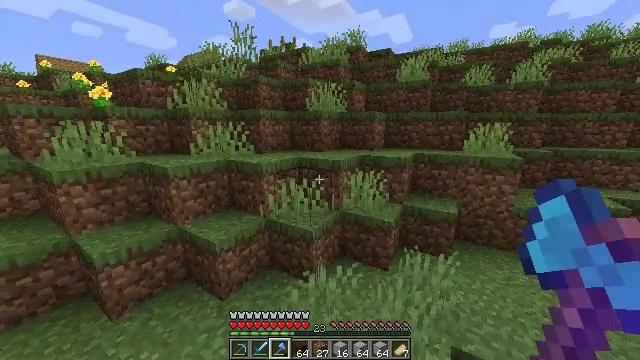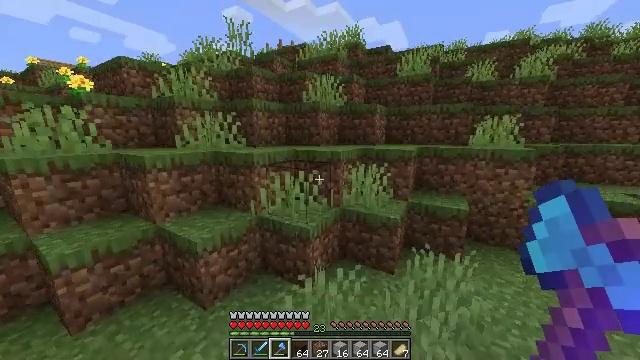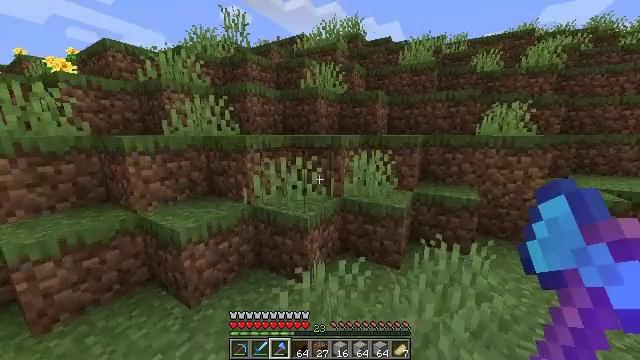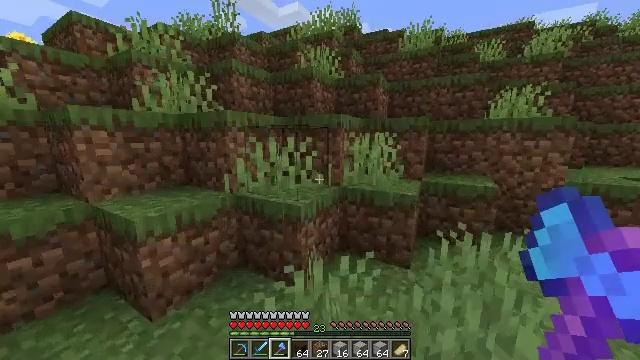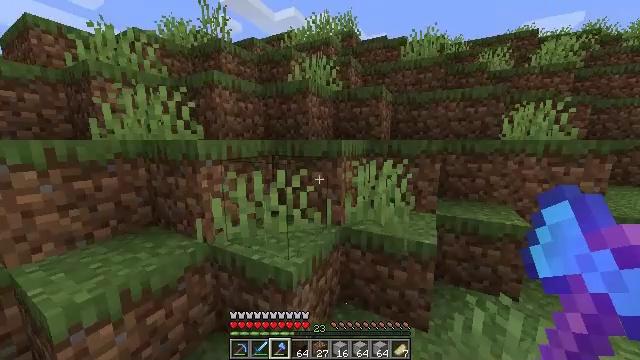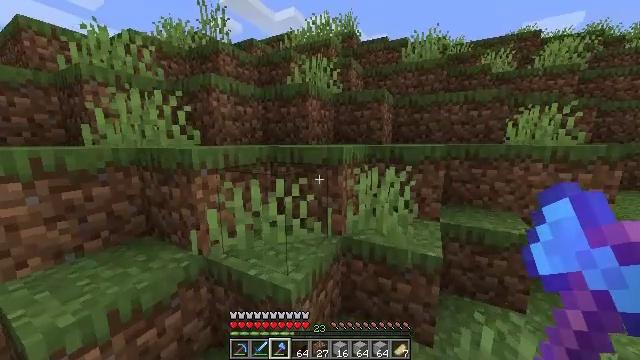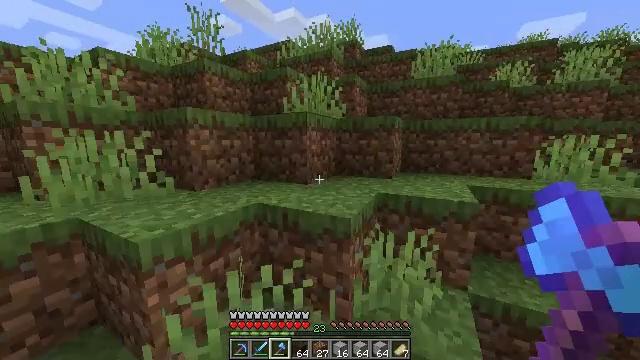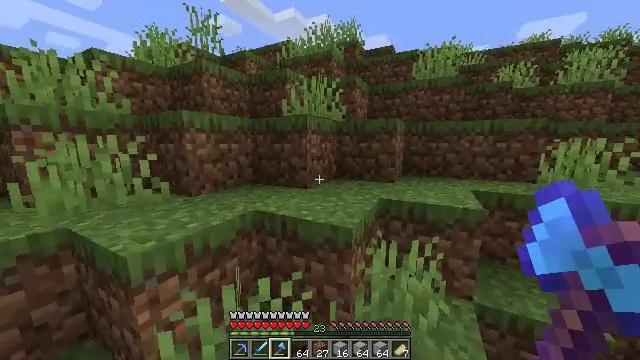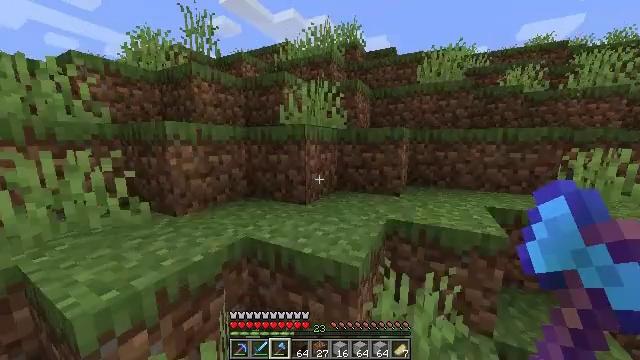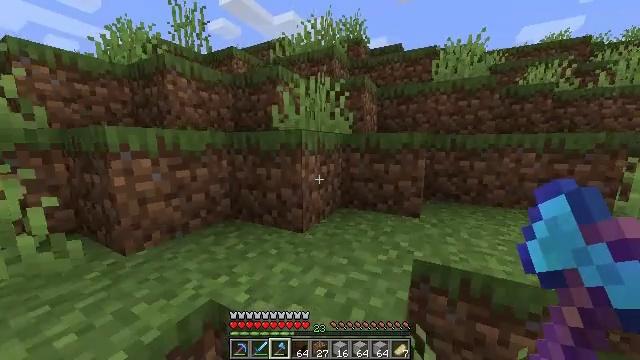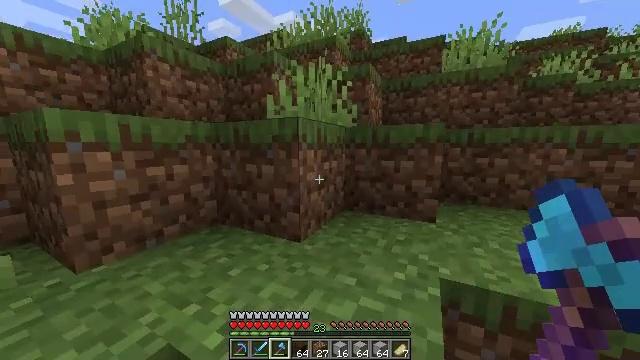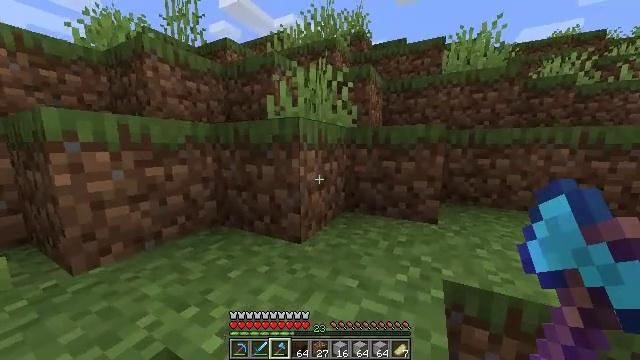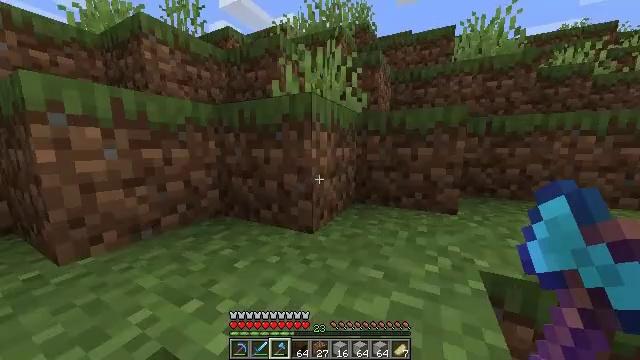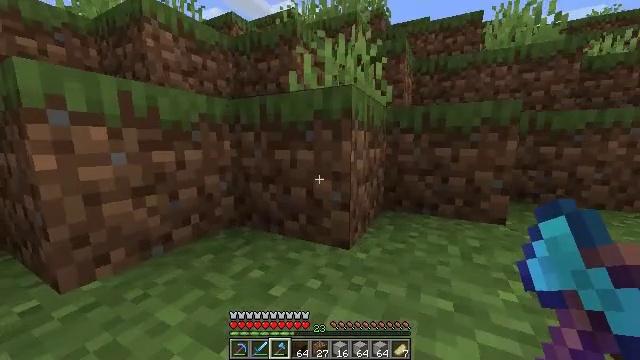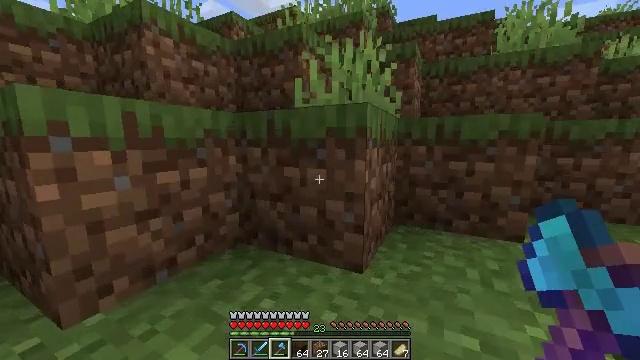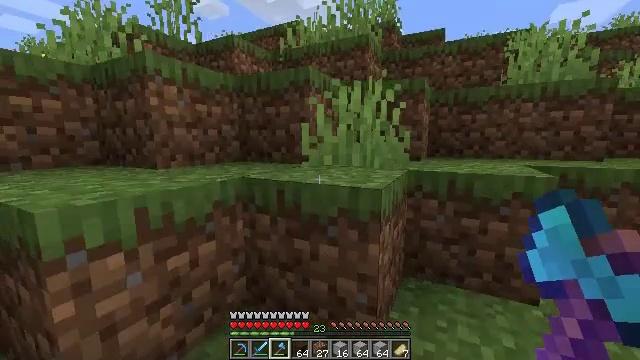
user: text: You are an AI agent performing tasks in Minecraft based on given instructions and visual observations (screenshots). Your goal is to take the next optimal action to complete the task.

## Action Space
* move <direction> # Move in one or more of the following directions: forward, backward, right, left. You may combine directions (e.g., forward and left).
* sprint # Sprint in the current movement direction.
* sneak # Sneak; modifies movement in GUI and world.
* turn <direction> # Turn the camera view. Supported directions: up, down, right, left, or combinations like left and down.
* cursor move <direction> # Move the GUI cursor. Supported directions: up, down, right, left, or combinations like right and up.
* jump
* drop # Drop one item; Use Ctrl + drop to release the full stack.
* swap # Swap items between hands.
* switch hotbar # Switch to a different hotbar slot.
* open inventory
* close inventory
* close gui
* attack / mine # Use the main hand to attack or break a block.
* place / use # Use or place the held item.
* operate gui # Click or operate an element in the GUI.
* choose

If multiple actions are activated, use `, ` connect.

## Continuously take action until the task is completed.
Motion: motion action
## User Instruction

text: Mine grass block from the ground.
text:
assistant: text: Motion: move forward, turn up, jump
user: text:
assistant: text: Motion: move forward, jump
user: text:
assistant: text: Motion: move forward, sprint, turn right and up, jump
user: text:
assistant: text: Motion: move forward, sprint, turn right, jump
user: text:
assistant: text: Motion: move forward, sprint, jump
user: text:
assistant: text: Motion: move forward, sprint, jump
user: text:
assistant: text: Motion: move forward, sprint, jump
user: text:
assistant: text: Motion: move forward, jump
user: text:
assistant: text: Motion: move forward, jump
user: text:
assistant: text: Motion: move forward, jump
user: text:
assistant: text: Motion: move forward, jump
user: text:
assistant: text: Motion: move forward, sprint, jump
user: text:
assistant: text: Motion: move forward, sprint, jump
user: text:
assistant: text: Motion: move forward, sprint, jump
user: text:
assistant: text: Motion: move forward, jump
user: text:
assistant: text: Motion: move forward, jump
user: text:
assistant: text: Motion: move forward, jump
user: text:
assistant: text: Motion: move forward, jump
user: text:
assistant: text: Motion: move forward, jump
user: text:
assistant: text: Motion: move forward, sprint, jump
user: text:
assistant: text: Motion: move forward, sprint, jump
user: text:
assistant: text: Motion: move forward, sprint, jump
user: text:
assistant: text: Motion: move forward, sprint, jump
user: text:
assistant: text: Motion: move forward, jump
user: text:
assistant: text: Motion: move forward, jump
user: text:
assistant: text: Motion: move forward, jump
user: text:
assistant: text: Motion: move forward, jump
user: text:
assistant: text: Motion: move forward, jump
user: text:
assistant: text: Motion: move forward, sprint, jump
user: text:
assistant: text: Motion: move forward, sprint, jump